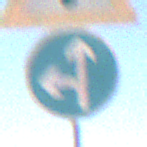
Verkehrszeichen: VorgeschriebeneFahrtrichtungGeradeausOderLinks
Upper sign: Lichtzeichenanlage
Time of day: Midday
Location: Outdoor (Nature)
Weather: Clear
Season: NotSpecified
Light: Natural